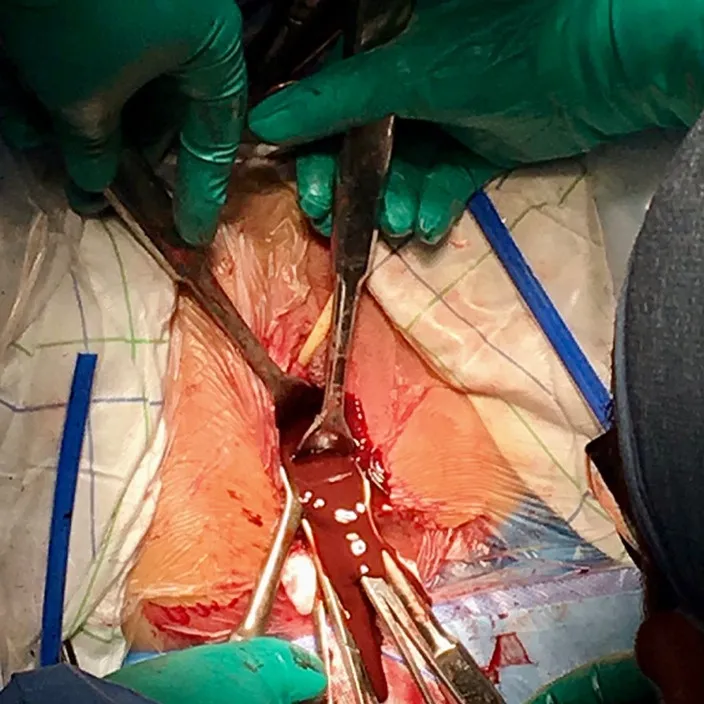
per-operative image of the drained hematometrocolpos.
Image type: medical_photograph (other_medical_photograph)